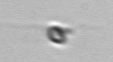
Label: flagellate